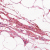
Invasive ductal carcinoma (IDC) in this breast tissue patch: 0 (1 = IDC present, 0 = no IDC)